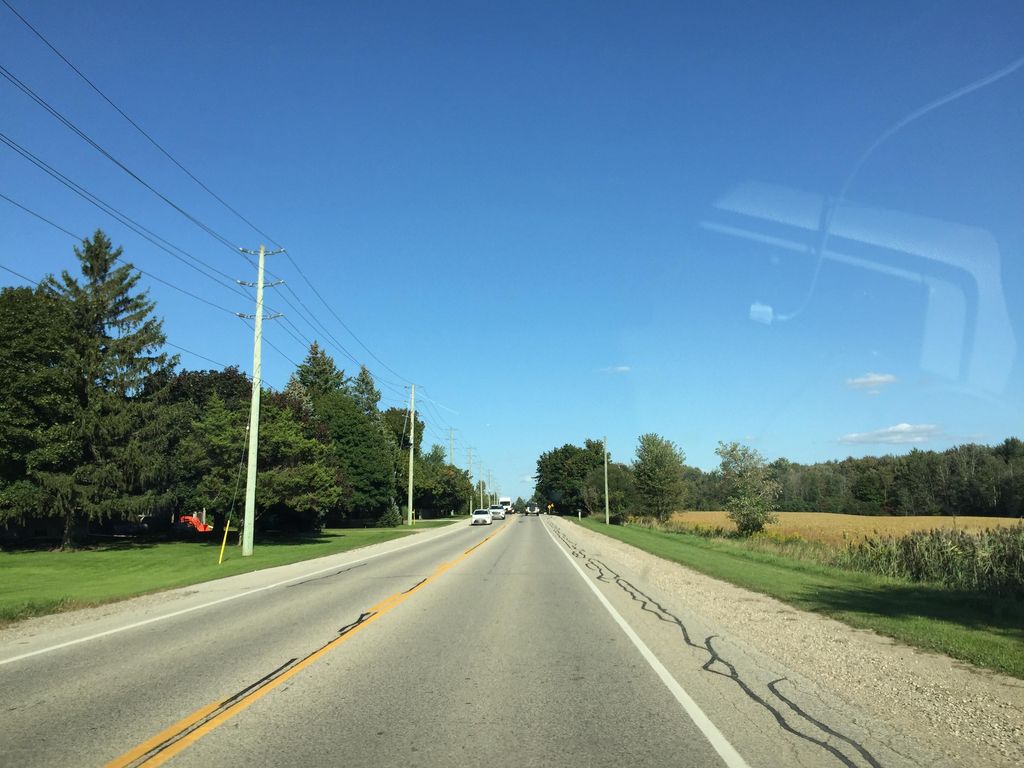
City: kitchener-waterloo